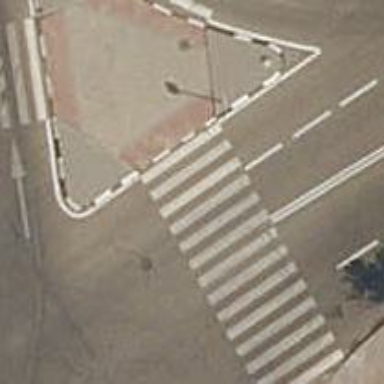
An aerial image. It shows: Uncontrolled road crossing.